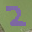
Label: 2